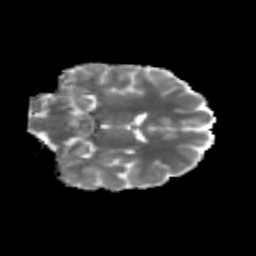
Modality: MD
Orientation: coronal
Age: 21
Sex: male
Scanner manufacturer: siemens
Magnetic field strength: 3 T
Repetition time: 3.5 s
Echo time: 0.125 s